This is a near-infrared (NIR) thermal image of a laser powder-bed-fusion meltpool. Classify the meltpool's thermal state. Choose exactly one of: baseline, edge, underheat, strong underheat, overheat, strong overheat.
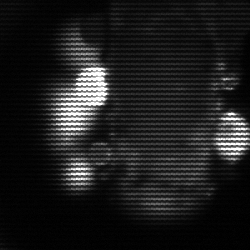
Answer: strong underheat